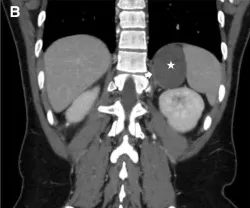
Coronal. The left adrenal gland. White arrow) medially, and the stomach superoanteriorly. The cyst is adjacent to the left adrenal gland, pancreas, and the stomach. There is no fat tissue between them.
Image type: radiology (ct)